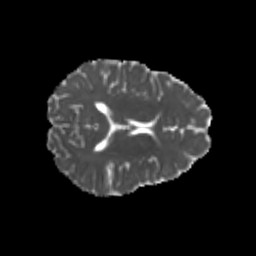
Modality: MD
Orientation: axial
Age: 21
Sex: female
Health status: healthy
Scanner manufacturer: philips
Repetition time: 7.391 s
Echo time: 0.08599 s